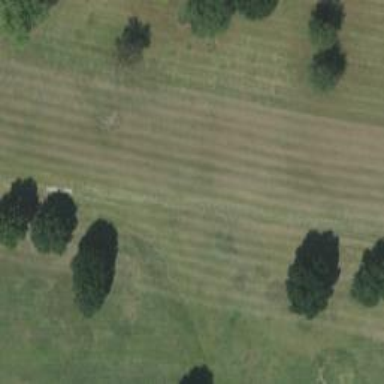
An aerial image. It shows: Path for golf carts.